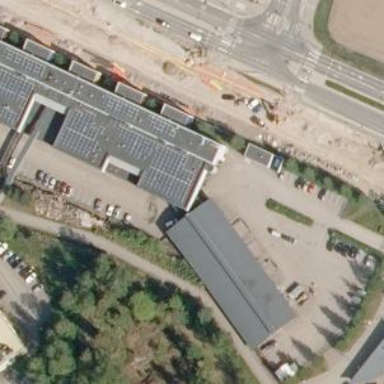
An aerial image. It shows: Veterinary facility.